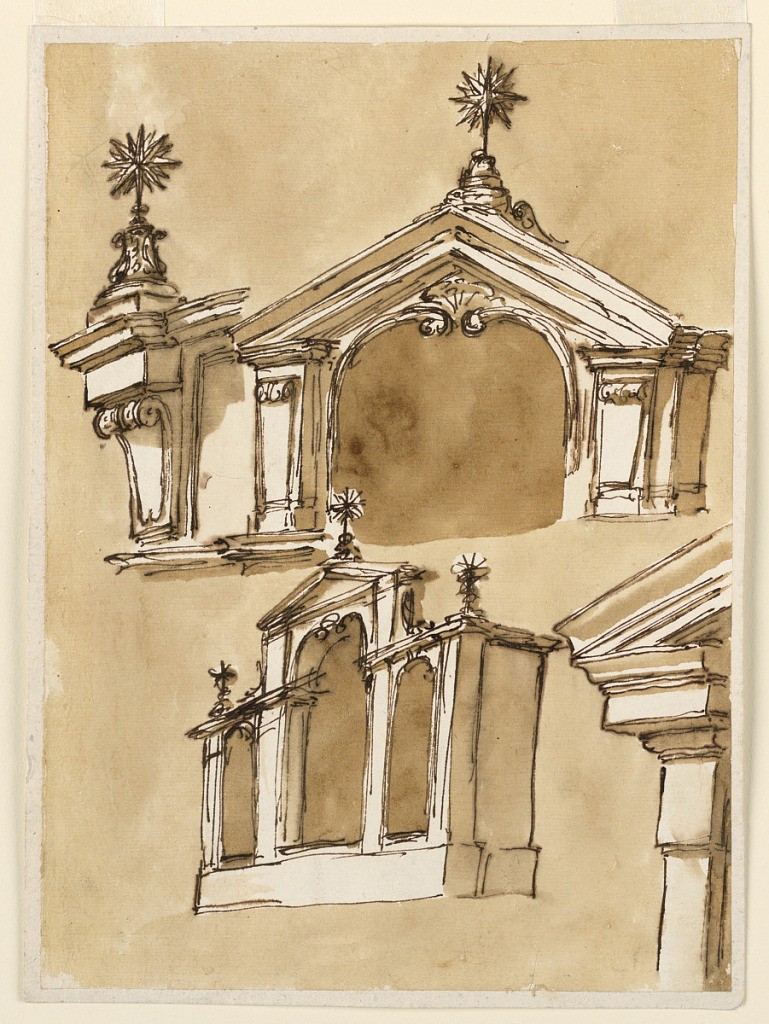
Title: Case of organ pipes
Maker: Giuseppe Barberi, Italian, 1746–1809
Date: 1746–1809
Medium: Pen and brown ink, brush and brown wash on off-white laid paper, lined
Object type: Drawing
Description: Case of organ pipes.